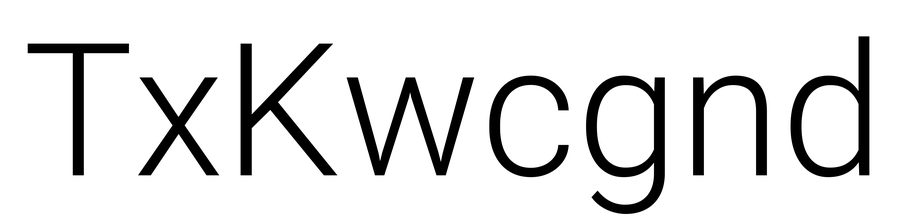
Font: Roboto_Light